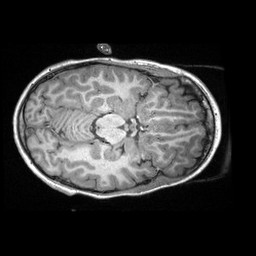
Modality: T1w
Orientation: axial
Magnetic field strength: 3 T